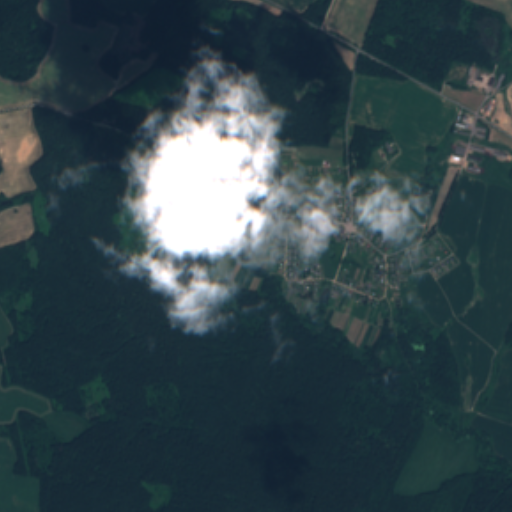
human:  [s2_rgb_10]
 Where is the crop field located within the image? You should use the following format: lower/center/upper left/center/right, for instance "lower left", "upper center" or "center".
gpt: The crop field is located in the upper right of the image.
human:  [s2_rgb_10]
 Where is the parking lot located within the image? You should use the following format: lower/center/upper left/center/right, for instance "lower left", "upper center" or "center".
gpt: The parking lot is located in the upper right of the image.
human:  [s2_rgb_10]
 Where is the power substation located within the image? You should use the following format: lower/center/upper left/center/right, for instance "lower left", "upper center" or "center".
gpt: The power substation is located in the upper right of the image.
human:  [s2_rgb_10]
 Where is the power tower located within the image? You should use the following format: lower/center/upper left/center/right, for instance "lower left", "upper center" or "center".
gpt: The power tower is located in the lower left of the image.
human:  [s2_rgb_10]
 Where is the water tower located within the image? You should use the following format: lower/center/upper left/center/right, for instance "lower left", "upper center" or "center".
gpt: The water tower is located in the center of the image.
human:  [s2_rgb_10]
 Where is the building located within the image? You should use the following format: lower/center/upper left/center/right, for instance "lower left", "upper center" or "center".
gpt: There is no building in the image.